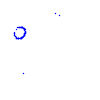
Particle: proton